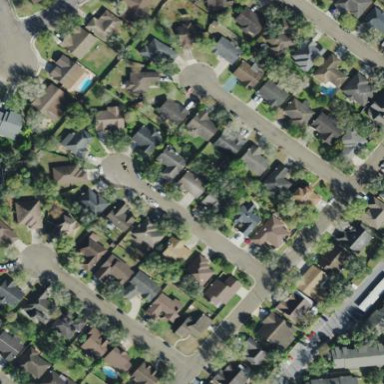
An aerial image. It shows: Residential neighbourhood.